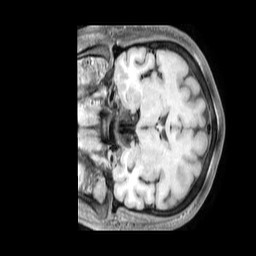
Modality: T1w
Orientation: coronal
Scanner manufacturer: philips
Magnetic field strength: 3 T
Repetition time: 0.6 s
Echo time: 0.02833 s